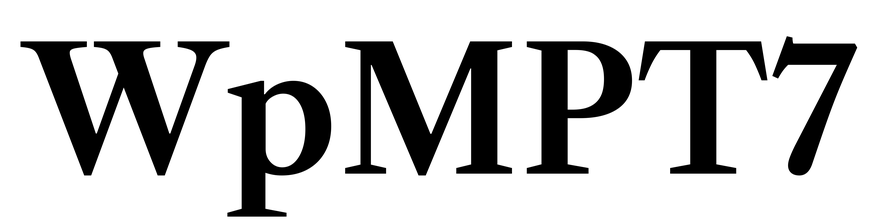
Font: LibreCaslonText_SemiBold